Question: Here is the situation. I made a merge (commit 80d0e2b on the picture) of my branch and origin/master and pushed my changes to remote server. The merge appeared to be shitty and I decided to apply 'git reset HEAD~1' to remove it from server (yes, I was stupid). Now I ended up in situation, when some of the commits (for example, MOB-25) are not reachable from any branch and commit 2e4df35 is the referred as the last.
I thought about changing the point of origin/master to point to MOB-25 and then to apply fetch and make merge again.
I also found this thread advising to use reflog (<URL>, but I want to be 100% sure. What would be the best way to fix this mess?

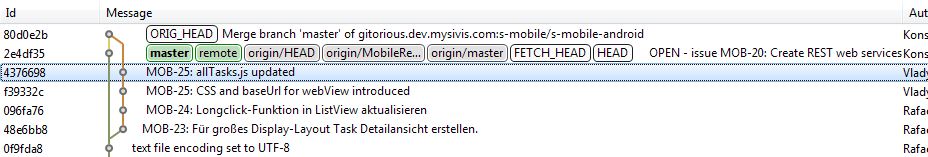
Answer: Your only options are to use git reflog to to find the historical list of sha1 commits you have been on... And your backups.
Once you've found the commit you wanted, tag or branch from it so that it appears in your log.
Heck, tag the reflog lines that indicate 'MOB-25' if you want, with different tags, and take a look at the revision tree using gitk or your preferred git program. When you've found the one you want, feel free to delete them.
To see the reflog:
'''
git reflog
'''
To create a tag:
'''
git tag MOB-25a theSha1
'''
To create a branch:
'''
git branch theSha1 MOB-25a
'''